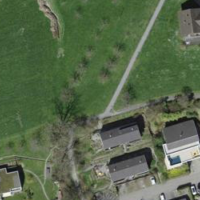
EUNIS habitat code: 25
Species observed at this site:
Allium ursinum